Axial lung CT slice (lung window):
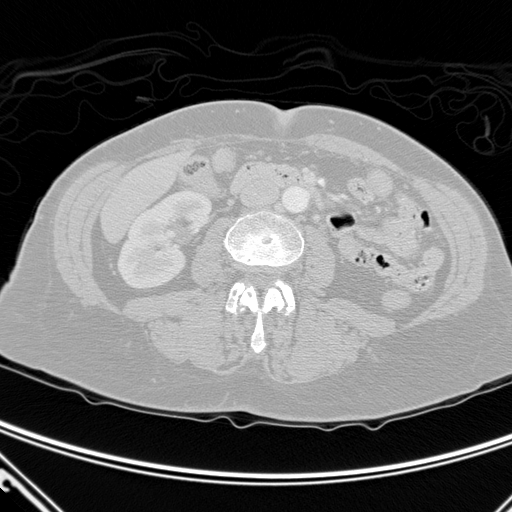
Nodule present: no